Question: I've got this really weird problem where I'm doing highlighting on certain parts of text on a TextBlock object containing multiple Run objects.
'''
<TextBlock Name="InlineTextBlock" Background="White">
<Run Foreground="White"
Background="Blue"
FontSize="75"
FontFamily="Helvetica">17-Oct-13</Run>
<Run Foreground="White"
Background="Blue"
FontSize="75"
FontFamily="Helvetica">17/Oct/13</Run>
</TextBlock>
'''
It's pretty straightforward code to read, and from reading, you would expect both 17-Oct-13 and 17/Oct/13 to be completely highlighted with a Blue Background and White Foreground.
The odd thing is, the hyphen character has 1 pixel on the left and the right where the Background color is not being applied.
There are no issues with highlighting for the second Run object with 17/Oct/13.
Would appreciate any help to figure out this odd problem.
EDIT:
Running this on my computer displays the following (you'll have to look really closely to see it):

Also, I noticed this only occurs on certain fonts like Helvetica, Arial, Consolas (to name a few). Verdana seems to display fine.
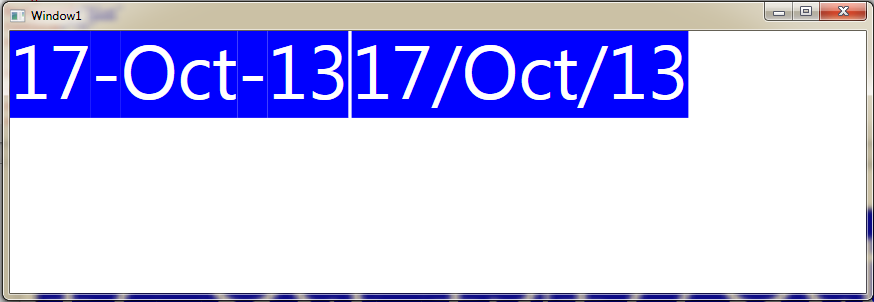
Answer: Unfortunately, running your code on my computer does not suffer from this problem:

I'm guessing that you have something else causing your problem.
For your information, I'm running Visual Studio 2010 on Windows 7 and .NET 4.0.
---
UPDATE >>>
Thanks for the update... I can now confirm that I see your mysterious vertical white lines around the hyphens using the 'Helvetica' font. I can't imagine what is causing it, but assuming that you can't set the main 'TextBlock.Background' to 'Blue', you can still fix this issue by using an inner 'TextBlock' with its 'Background' set to 'Blue':
'''
<TextBlock Name="InlineTextBlock" Background="White">
<TextBlock Background="Blue">
<Run Foreground="White"
Background="Blue"
FontSize="50"
FontFamily="Helvetica">17-Oct-13</Run>
<Run Foreground="White"
Background="Blue"
FontSize="50"
FontFamily="Helvetica">17/Oct/13</Run>
</TextBlock>
</TextBlock>
'''